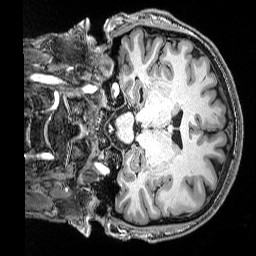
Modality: T1w
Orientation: coronal
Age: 30
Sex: male
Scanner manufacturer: siemens
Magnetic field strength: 3 T
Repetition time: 2.5 s
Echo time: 0.00343 s